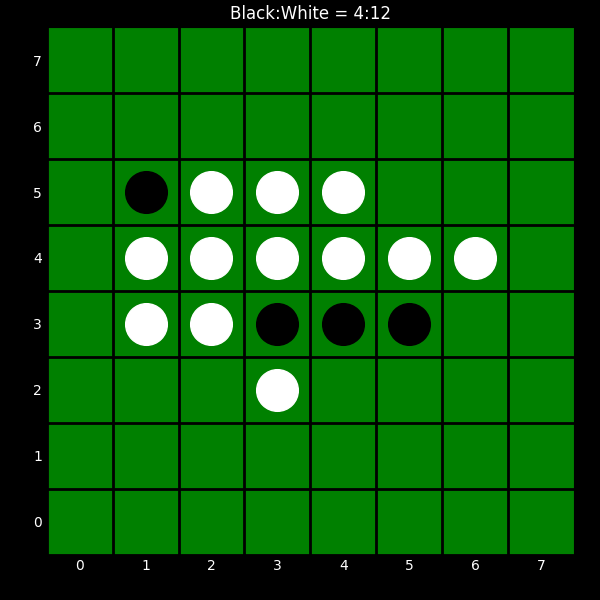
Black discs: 4
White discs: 12